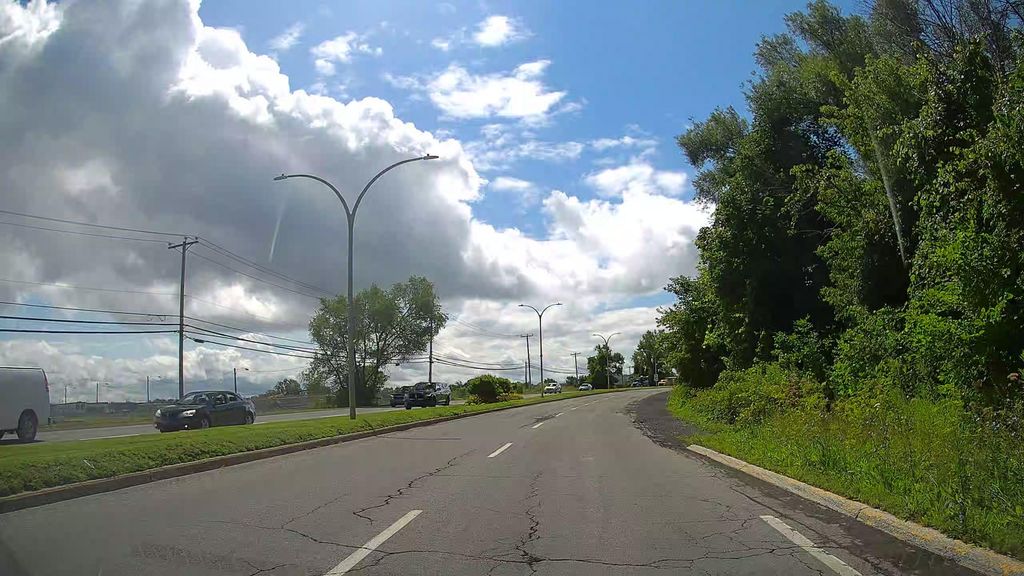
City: montreal